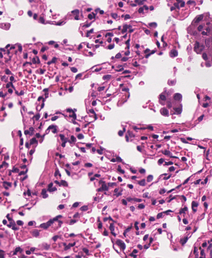
Tumor epithelial tissue: no
Tumor-associated stroma tissue: no
Normal tissue: yes